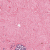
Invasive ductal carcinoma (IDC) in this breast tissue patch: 0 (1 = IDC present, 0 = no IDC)